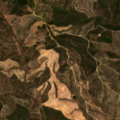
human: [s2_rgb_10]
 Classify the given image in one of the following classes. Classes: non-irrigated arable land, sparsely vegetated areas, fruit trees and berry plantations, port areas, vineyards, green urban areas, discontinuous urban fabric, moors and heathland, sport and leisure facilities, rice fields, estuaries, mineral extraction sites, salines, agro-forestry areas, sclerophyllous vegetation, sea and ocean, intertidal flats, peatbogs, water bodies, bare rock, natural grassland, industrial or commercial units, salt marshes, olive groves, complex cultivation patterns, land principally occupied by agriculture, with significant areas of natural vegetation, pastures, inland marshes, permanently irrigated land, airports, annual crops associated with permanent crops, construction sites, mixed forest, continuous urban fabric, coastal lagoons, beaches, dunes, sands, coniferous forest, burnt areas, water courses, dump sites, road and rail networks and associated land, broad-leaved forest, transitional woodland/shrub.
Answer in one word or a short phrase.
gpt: land principally occupied by agriculture, with significant areas of natural vegetation, mixed forest, moors and heathland, transitional woodland/shrub